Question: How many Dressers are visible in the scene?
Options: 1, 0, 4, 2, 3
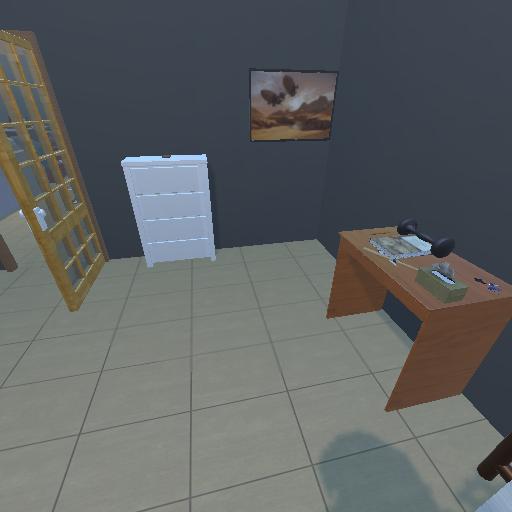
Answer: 1